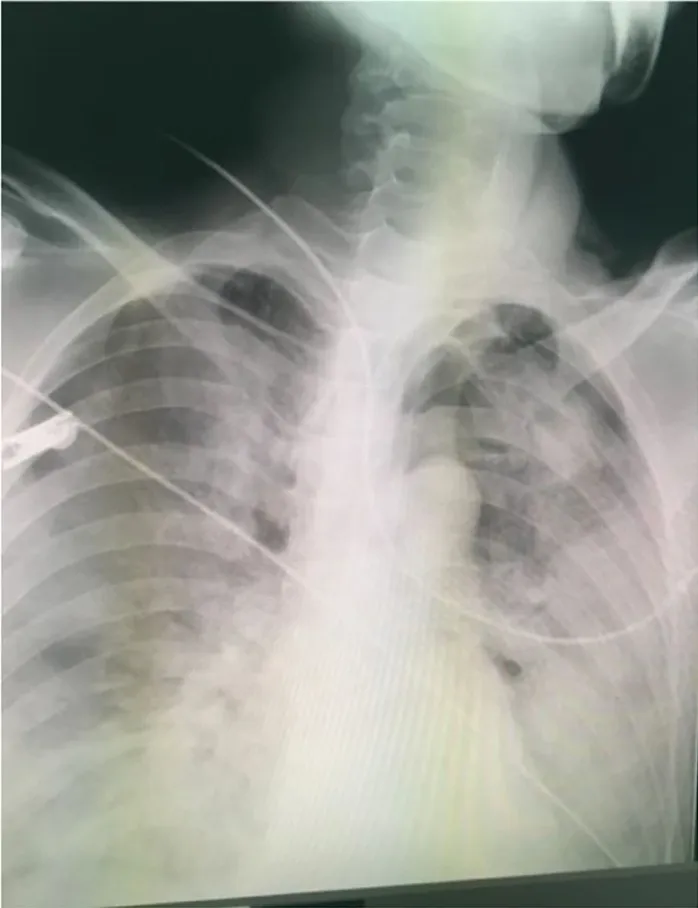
Chest x-ray revealed pulmonary edema with fluid-filled bilateral lungs.
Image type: radiology (x_ray)